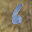
Label: 6